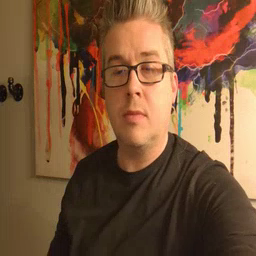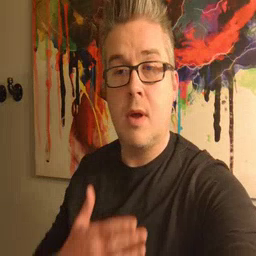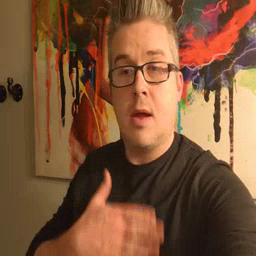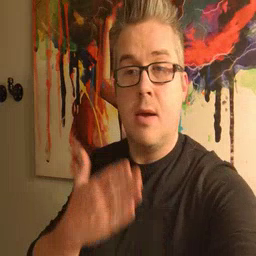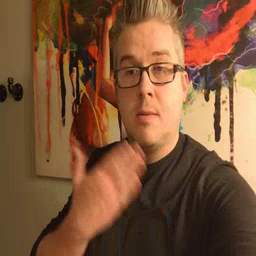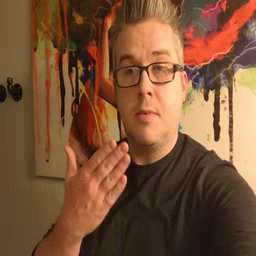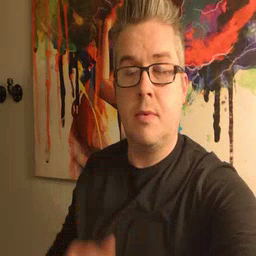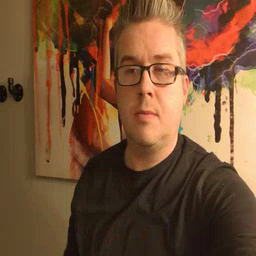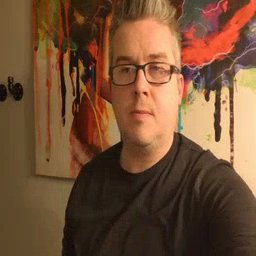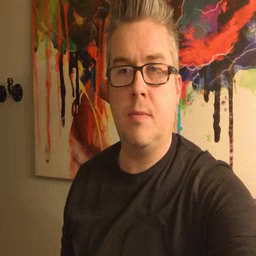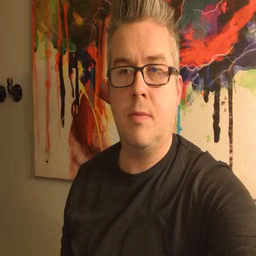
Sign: happy